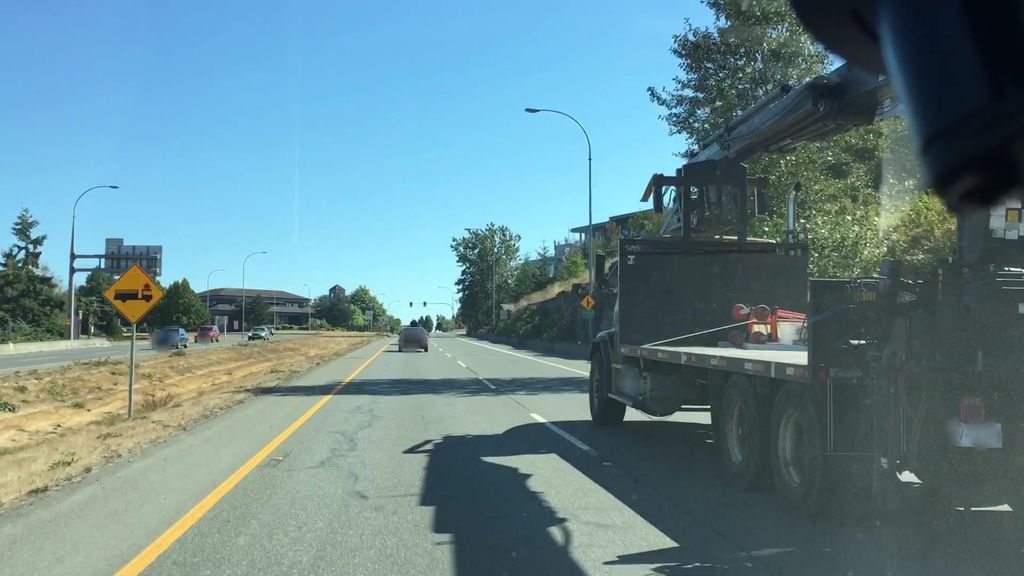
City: victoria